Question: How can I show my categories, tags, author date, icon tags
below my blog post? ATM they appear above post.
I want them to appear below the post just over read more button.
I tried to find entry meta div class in single.php so that I can place it below but failed so need help
Minamaze theme <URL>

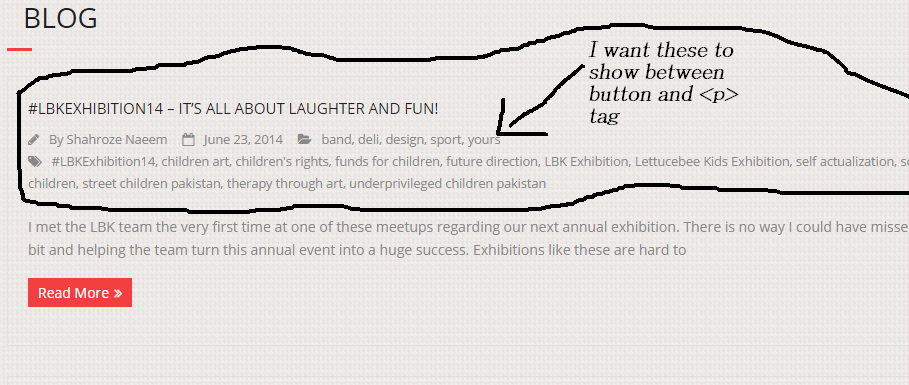
Answer: that would be in 'index.php'
move the div with the class 'entry-meta'